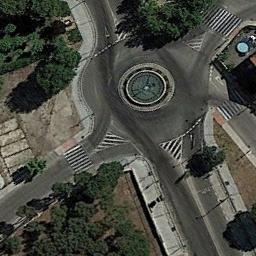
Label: roundabout